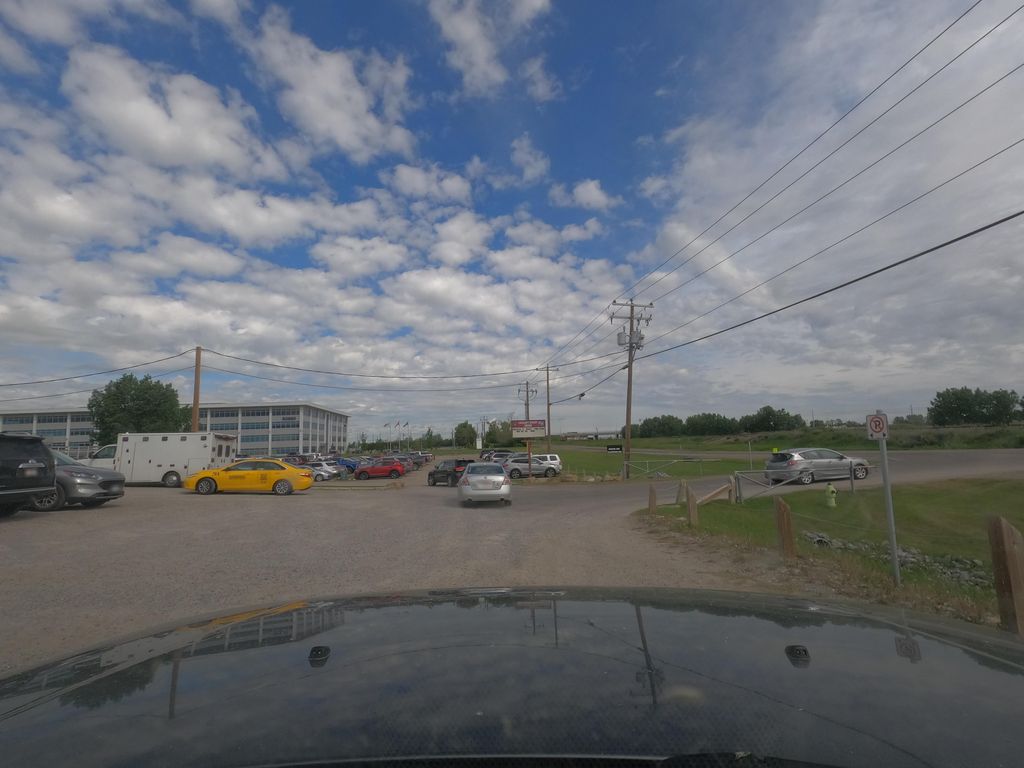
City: calgary